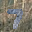
Label: 7